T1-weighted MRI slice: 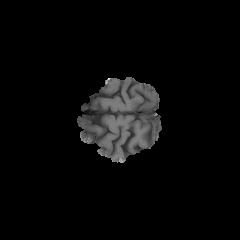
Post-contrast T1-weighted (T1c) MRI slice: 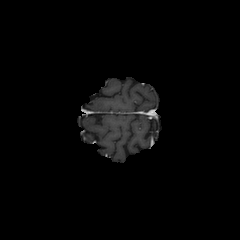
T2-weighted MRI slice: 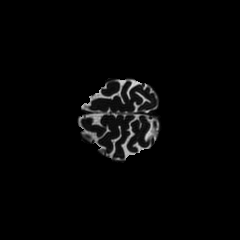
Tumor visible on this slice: no